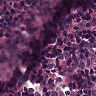
Metastatic tissue present: no